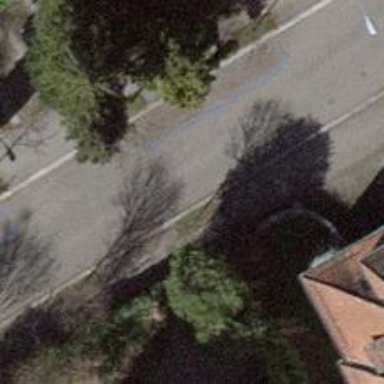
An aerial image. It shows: Avenue lined with trees.